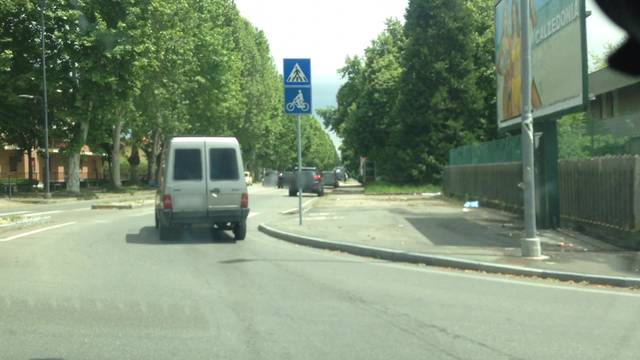
Region: Italy
Coordinates: 44.905, 8.225